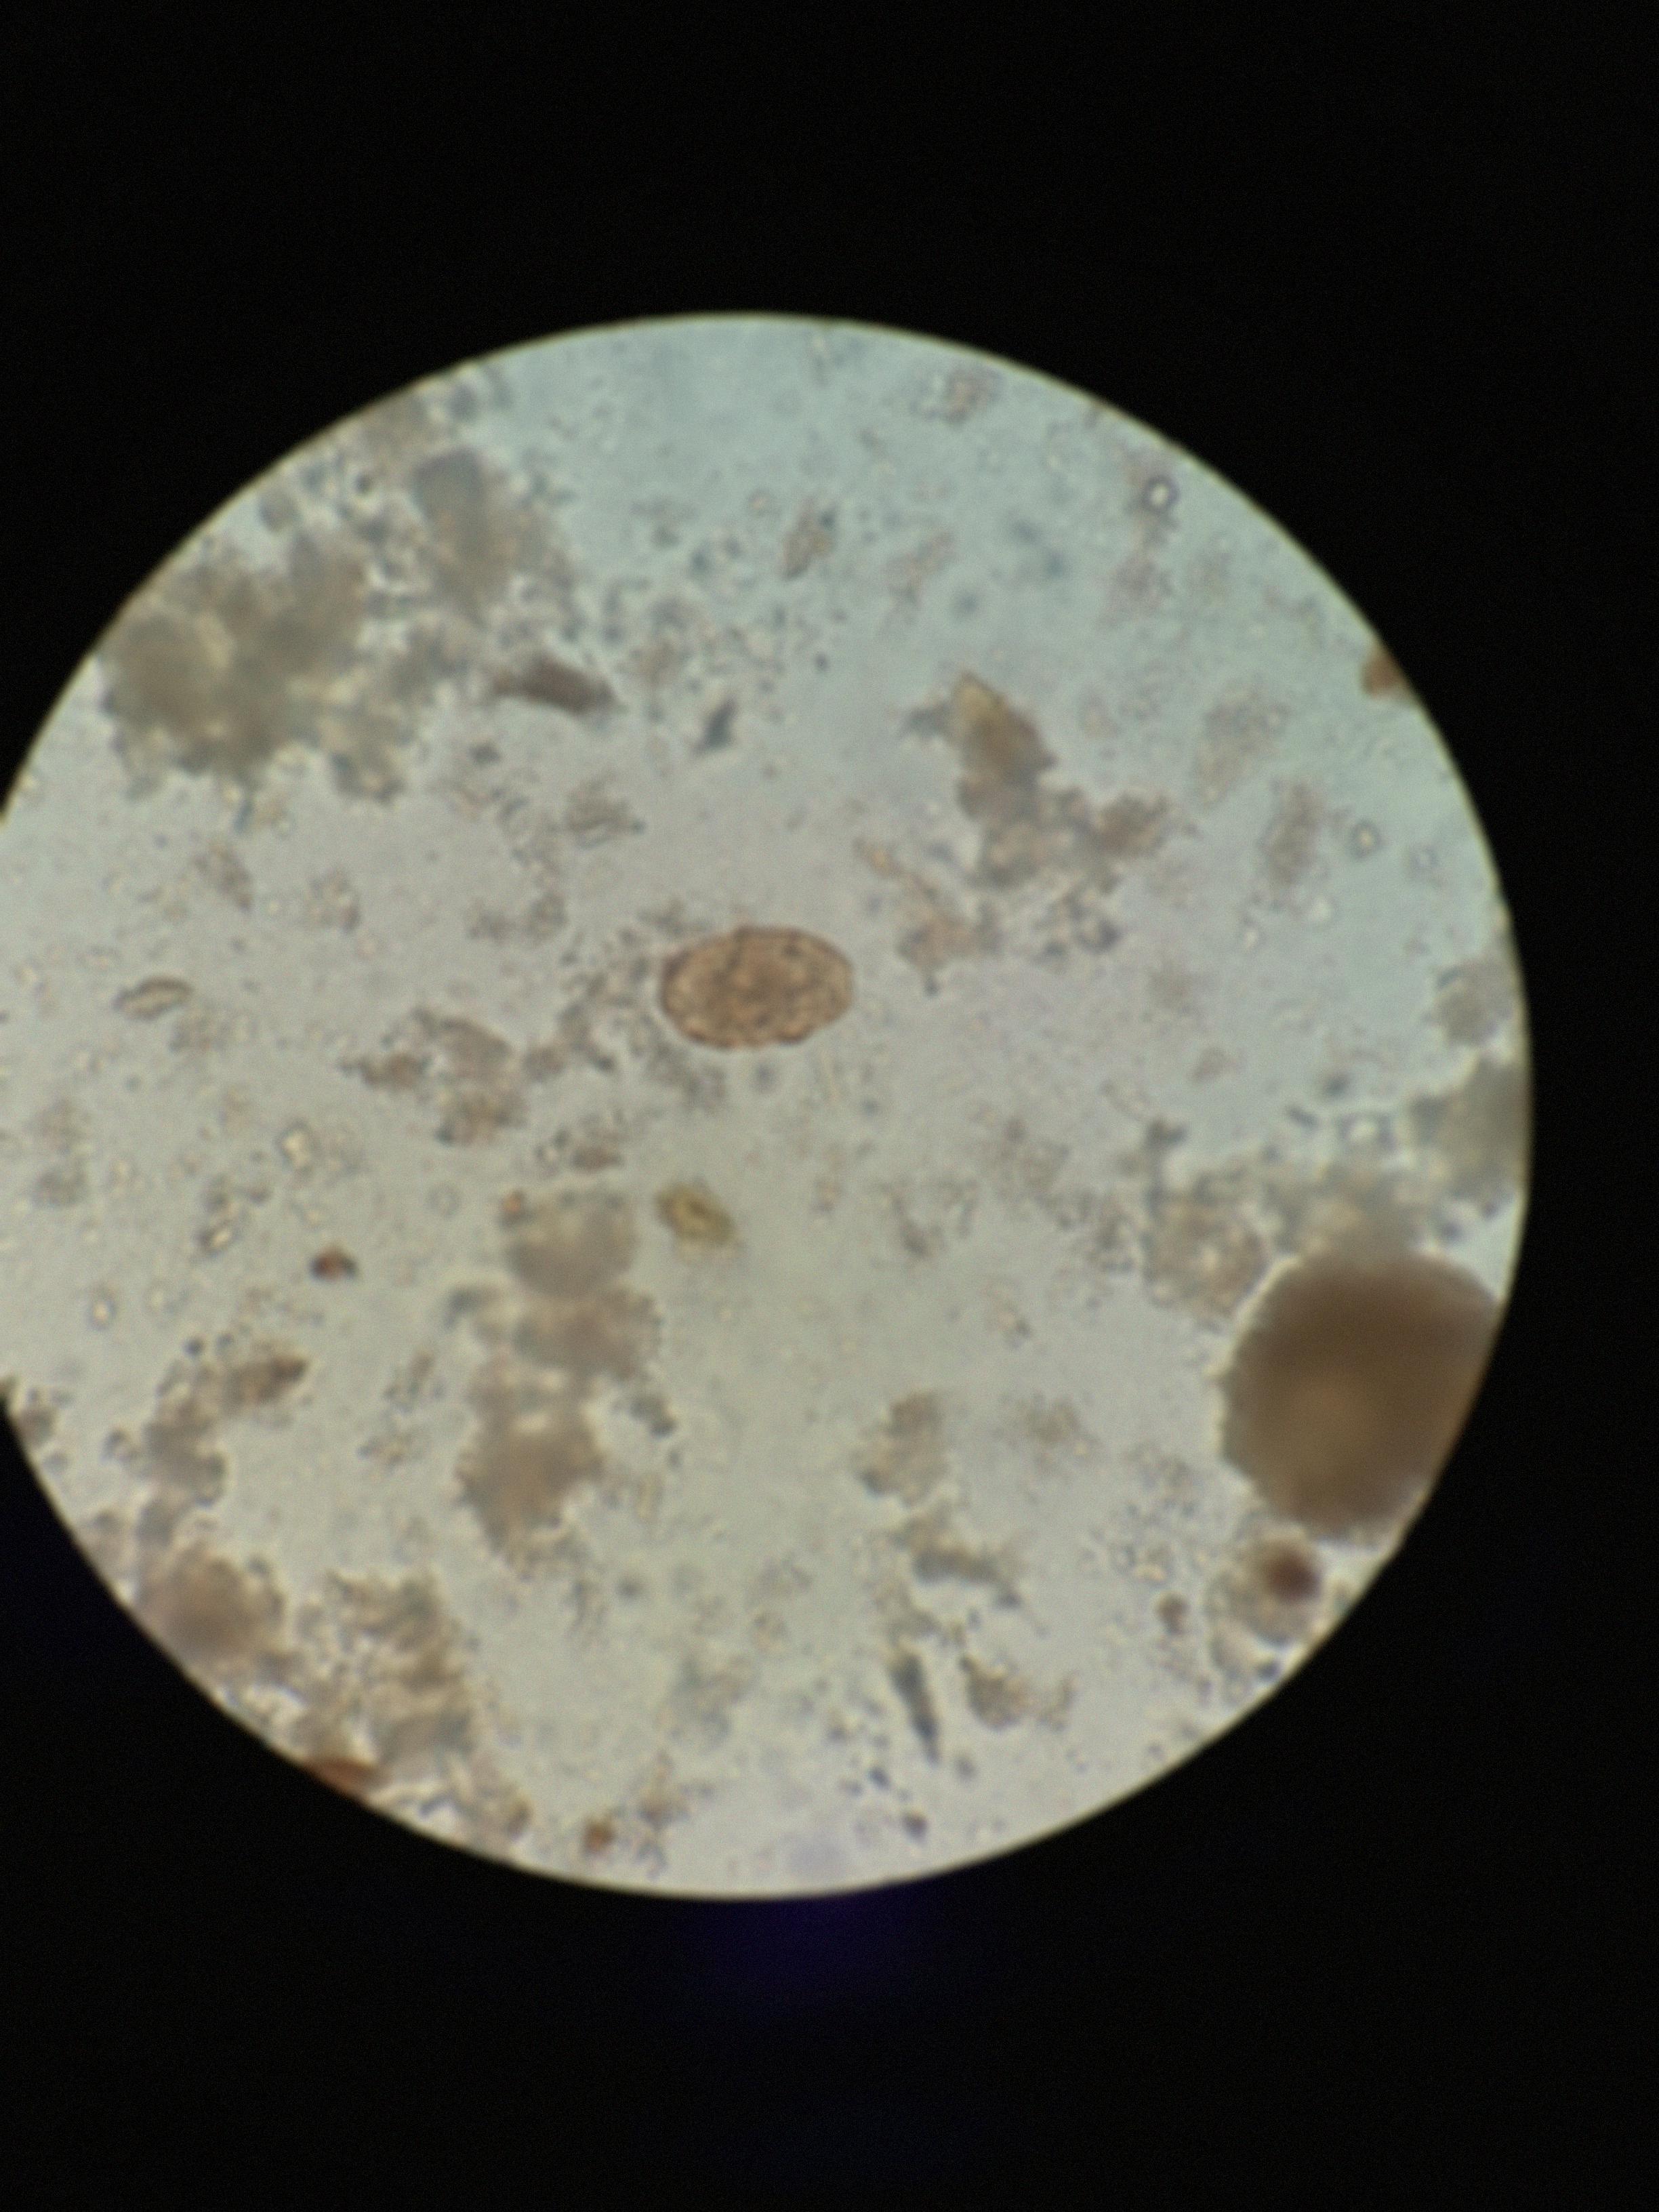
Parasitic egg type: Ascaris lumbricoides